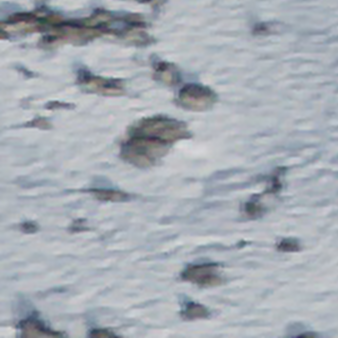
Label: other